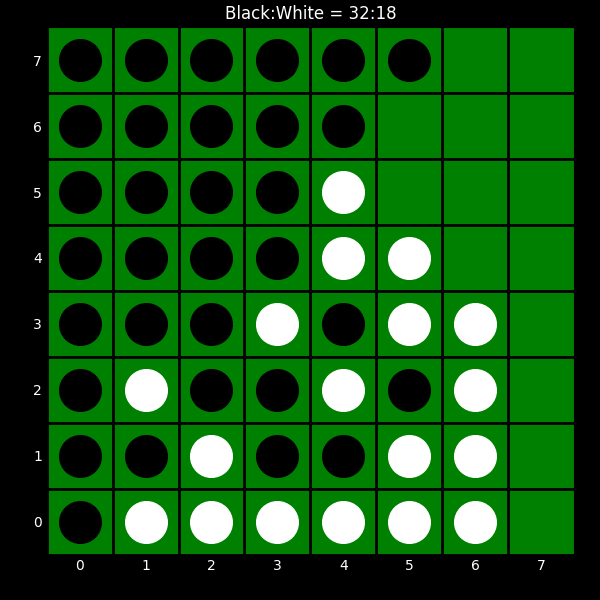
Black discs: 32
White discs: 18